Question: I would like to display some data relative to an object (for example the object would be a Recipe or a Contact person ) that would be editable.
I would like to display the object data like this (see pictures below) but I'm wondering whether I should use a Table View.
Are the details views below using using Table View to display their data ?

Thanks for helping me figuring it out !
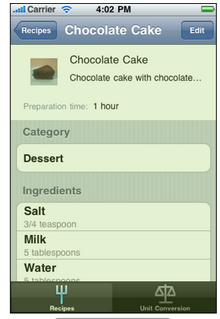
Answer: What you are seeing are 'UITableViews'. That sections them out, as you are seeing above. Generally, this setting is selected under the attributes inspector in IB under style.
'''
UITableView *tv = [[UITableView alloc] initWithFrame:frame style:UITableViewStyleGrouped];
'''
'''
let tv:UITableView = UITableView(frame: frame, style: .Grouped)
'''
:

:
The inherent challenge with these types of table views is that the data does not have a solid relationship. For example, in a normal table view all of the cells are usually driven off of one datasource (i.e. like a Post model or something similar). With these, it's something like "Rate App" or "Visit Us Online", which are not similar.
For this reason, when setting up this kind of table view I would recommend taking a look at this github, which makes it less painful: <URL>